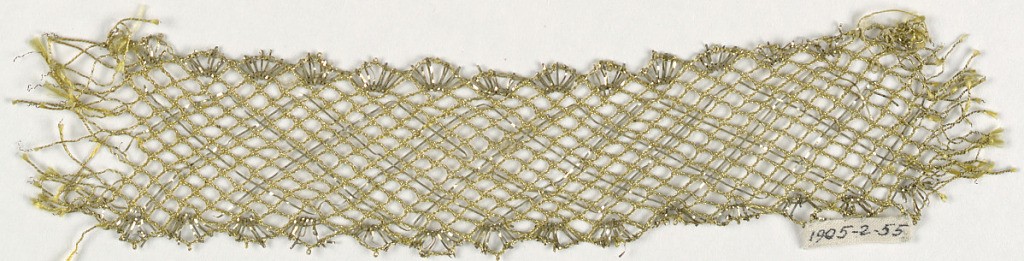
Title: Trimming
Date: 17th century
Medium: metal-wrapped silk thread, flat metal strips Technique: bobbin lace
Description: Gold color lace border in a design of diagonally-crossing lines with scallops on both edges. In yellow silk and metallic thread.